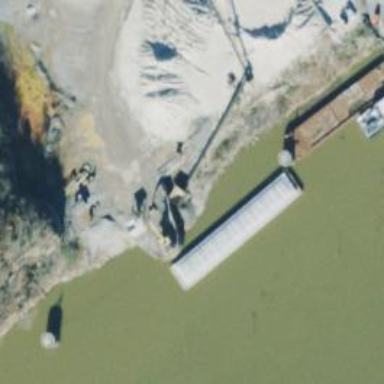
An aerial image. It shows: Dock by the waterway.